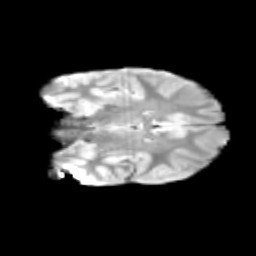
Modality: T2w
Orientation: coronal
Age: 9
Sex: male
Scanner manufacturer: siemens
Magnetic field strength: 3 T
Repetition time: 3.8 s
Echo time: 0.07 s